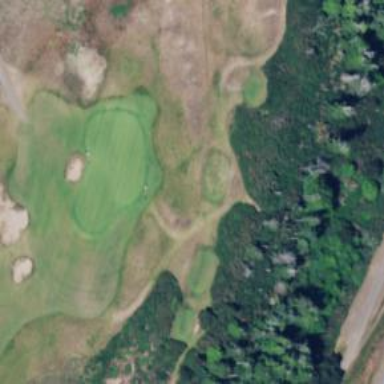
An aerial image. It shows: Path for both roads and golfers.